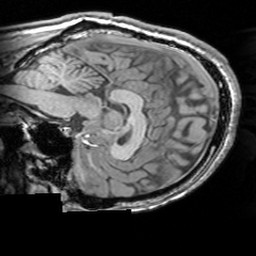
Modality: T1w
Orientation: sagittal
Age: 25
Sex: male
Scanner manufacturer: siemens
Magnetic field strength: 3 T
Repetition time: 1.63 s
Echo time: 0.00311 s